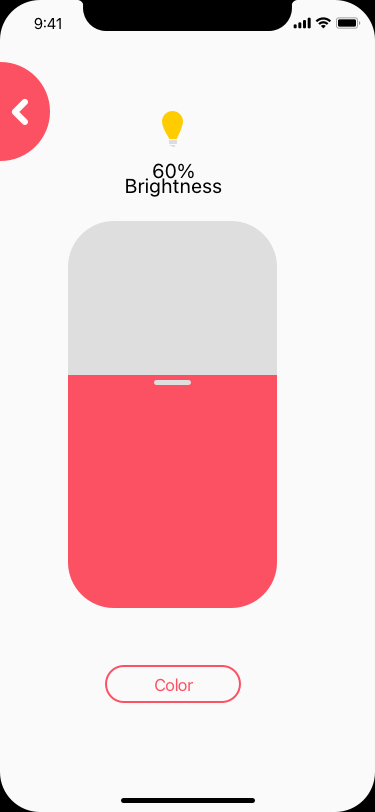
Text in this UI design:
Color
60% Brightness